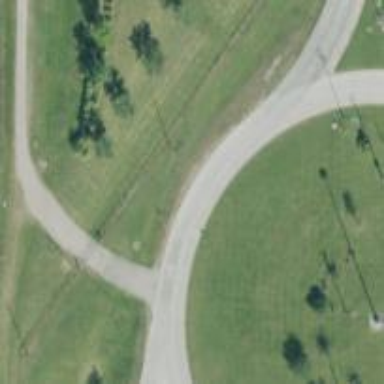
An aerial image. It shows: Circular junction on primary highway.